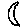
Label: moon